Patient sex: M
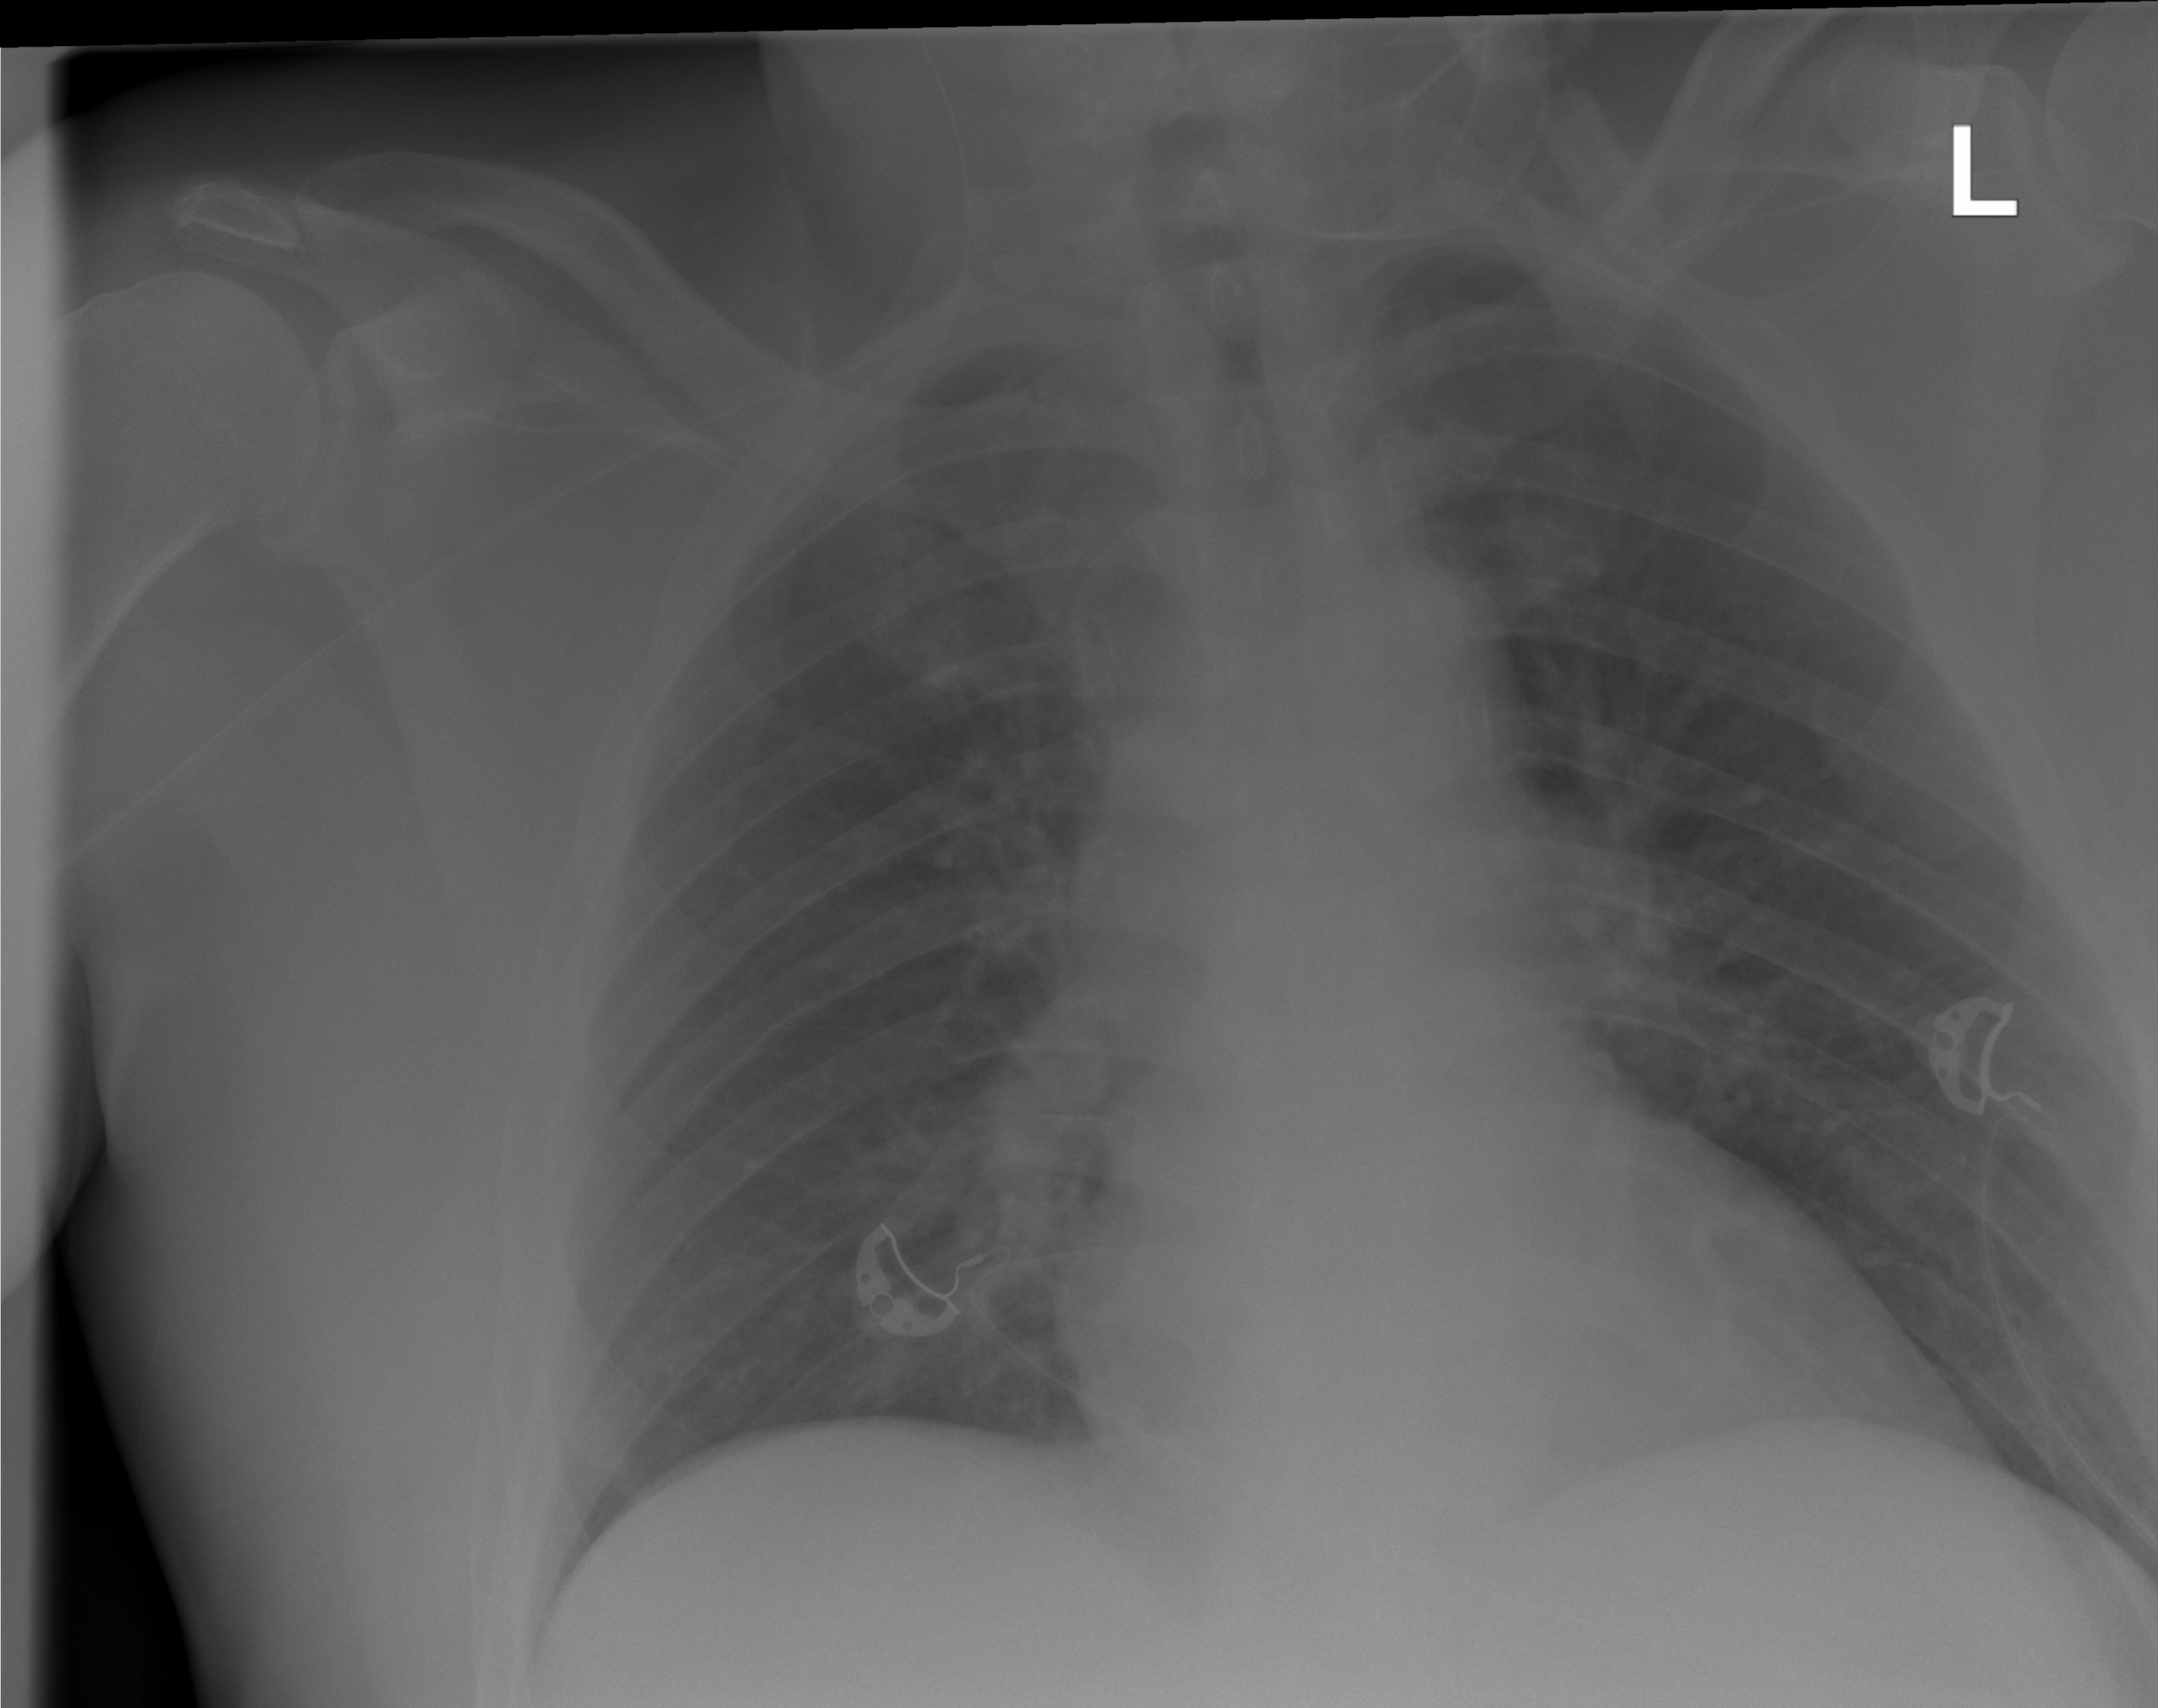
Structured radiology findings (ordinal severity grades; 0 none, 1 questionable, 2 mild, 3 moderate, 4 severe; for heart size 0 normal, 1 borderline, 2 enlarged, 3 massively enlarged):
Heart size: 0
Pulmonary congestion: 2
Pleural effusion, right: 0
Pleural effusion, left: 0
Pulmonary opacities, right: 0
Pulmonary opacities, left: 0
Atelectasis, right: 0
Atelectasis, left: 0